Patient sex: F
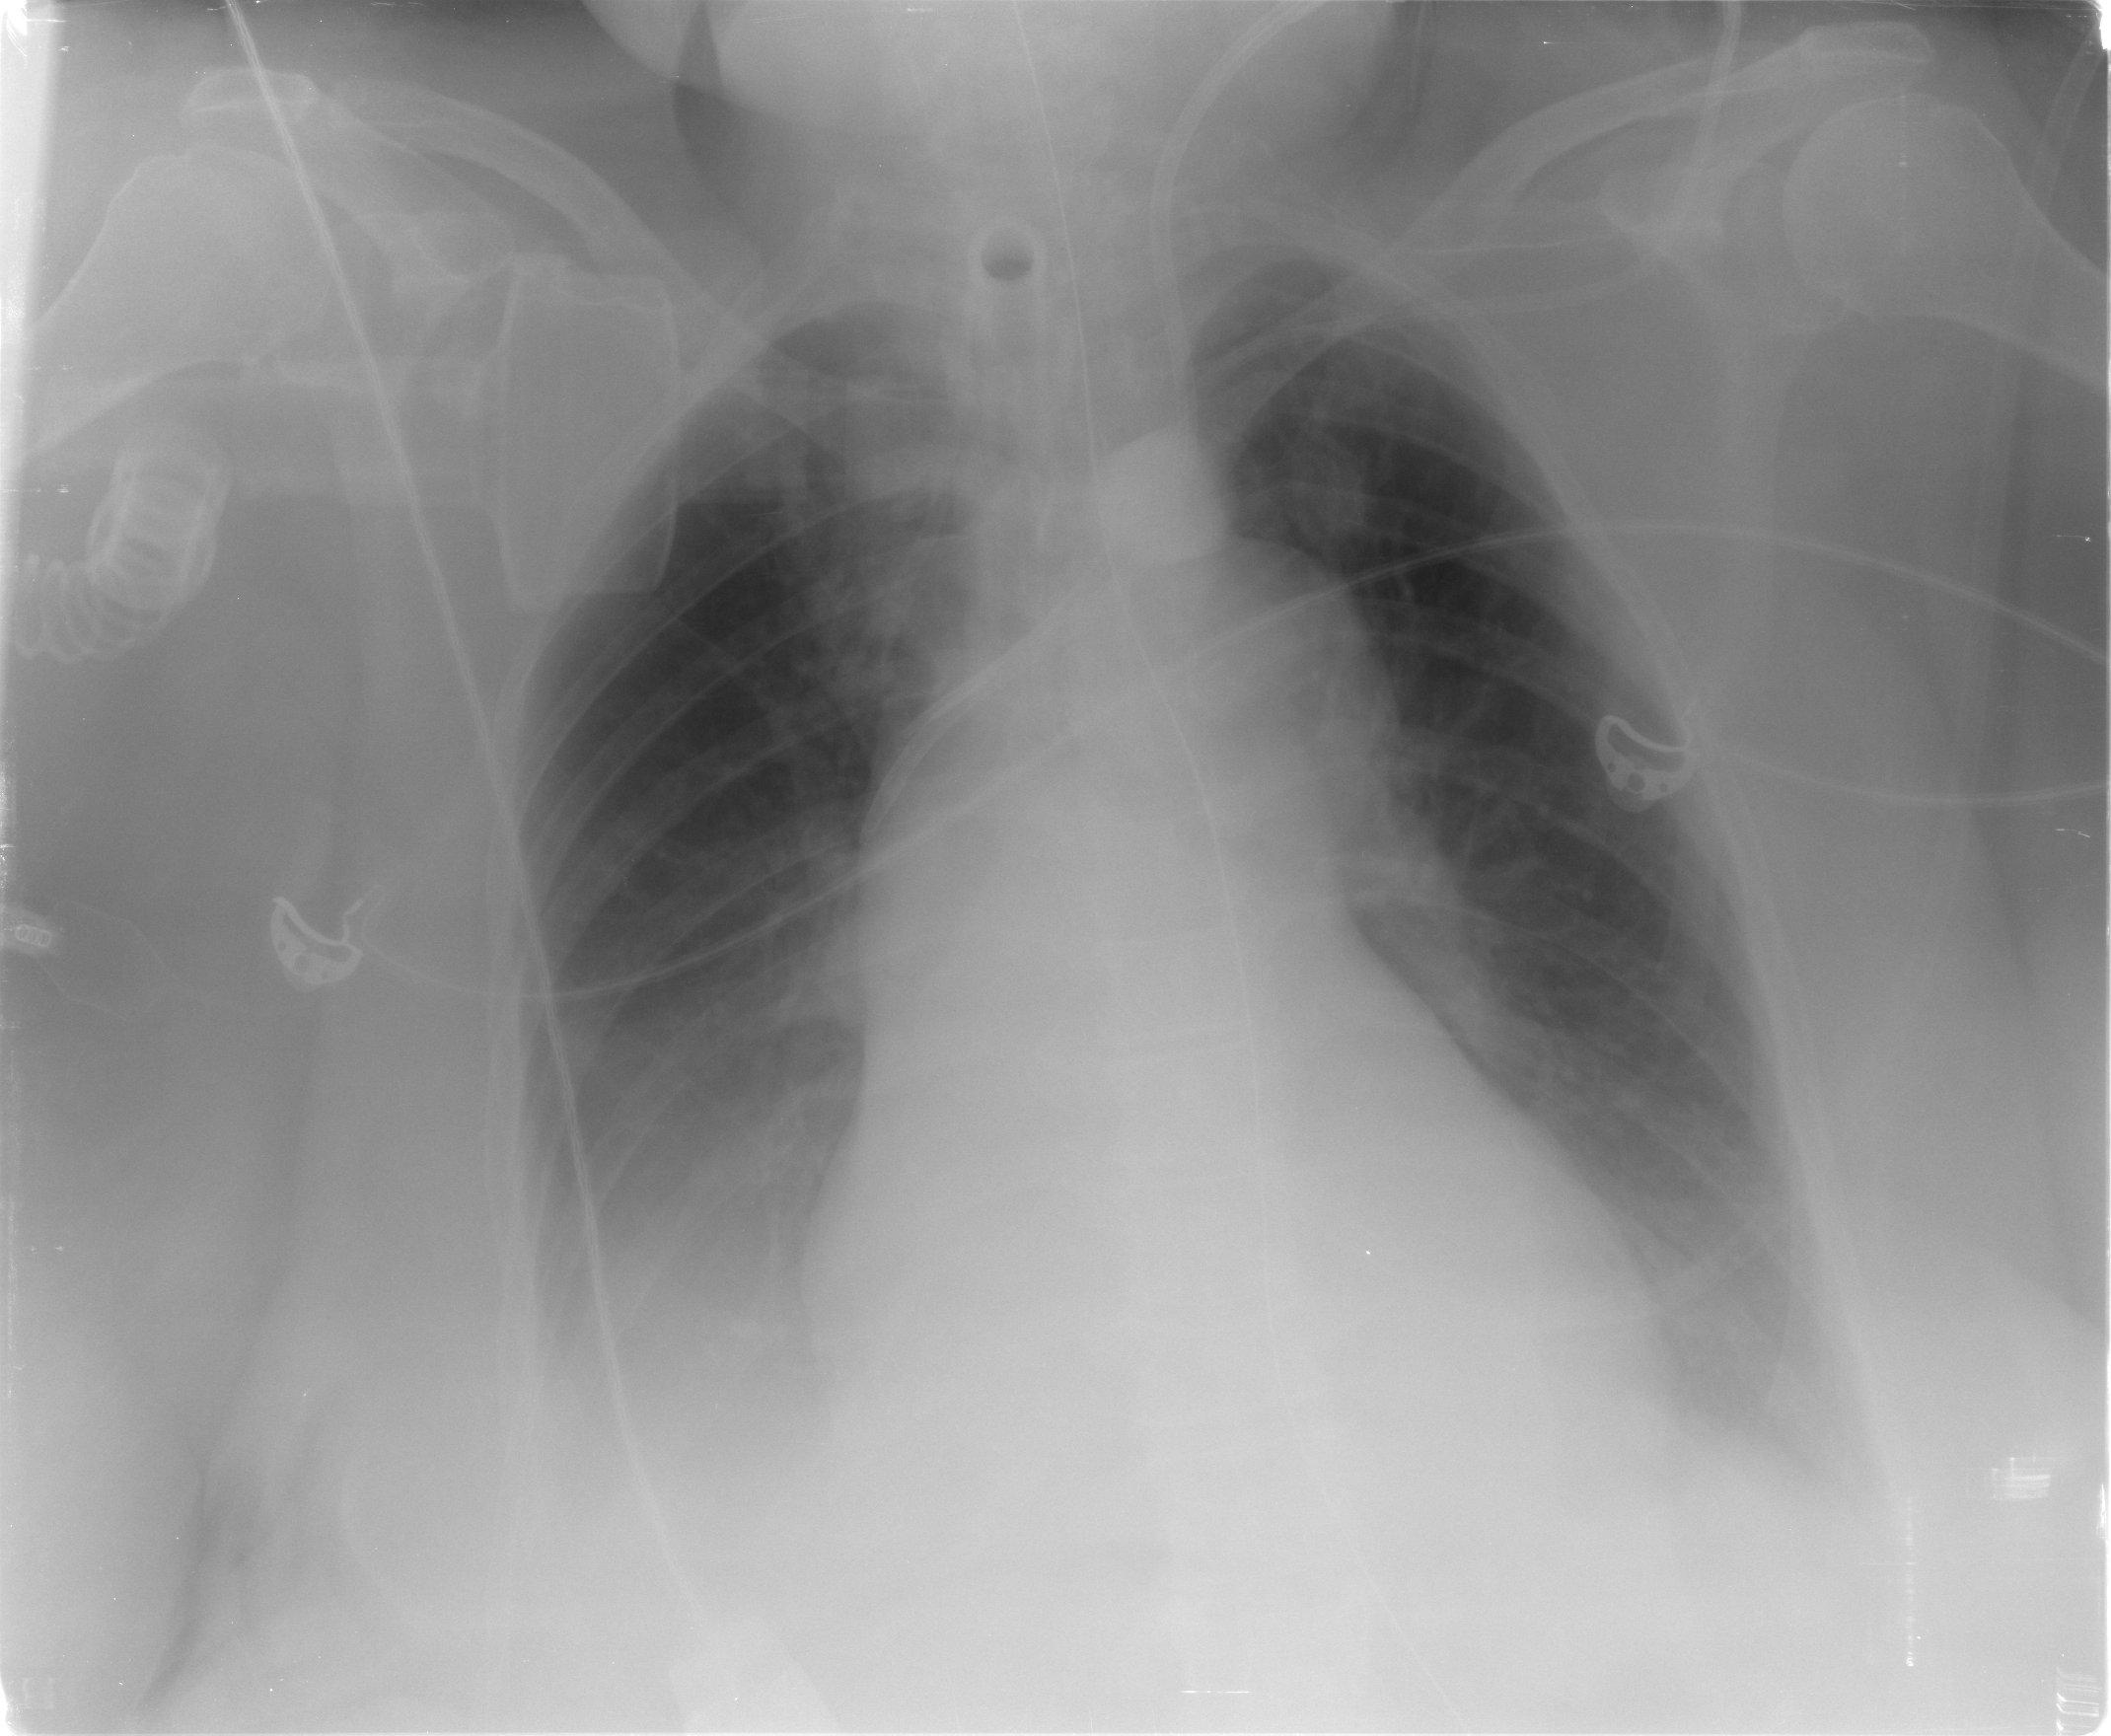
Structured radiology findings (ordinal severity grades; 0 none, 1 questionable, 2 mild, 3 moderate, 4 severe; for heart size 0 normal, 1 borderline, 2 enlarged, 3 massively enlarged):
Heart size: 2
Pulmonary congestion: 2
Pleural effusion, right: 3
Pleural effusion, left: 2
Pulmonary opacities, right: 0
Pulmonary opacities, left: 0
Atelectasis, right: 2
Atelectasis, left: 2